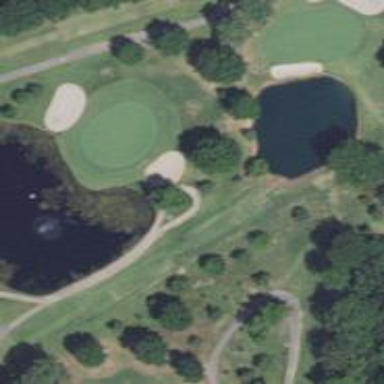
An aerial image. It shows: Golf cartpath that is also road path.